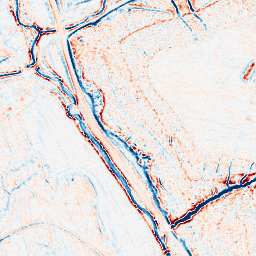
Category: edge_preserving
Decomposition family: bilateral
Decomposition parameters: d: 9
sigma_color: 150
sigma_space: 75
Upsampling method: quintic
Upsampling parameters: scale: 8
Upsampling scale: 8